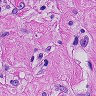
Metastatic tissue present: yes